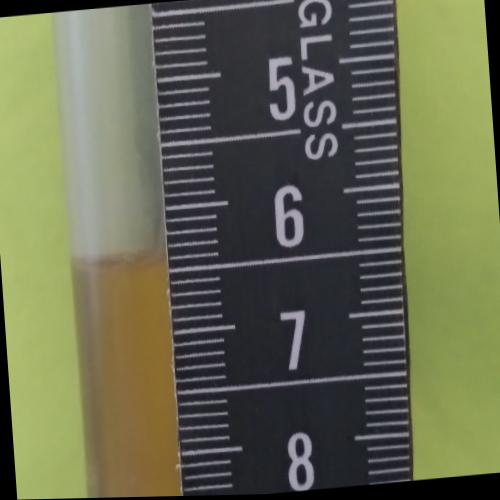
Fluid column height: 6.4 cm